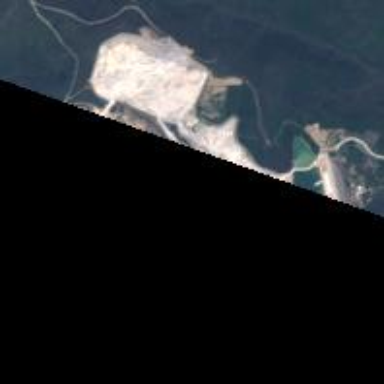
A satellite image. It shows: Quarry area.